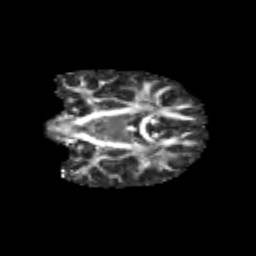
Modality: FA
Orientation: coronal
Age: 10
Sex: female
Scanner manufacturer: siemens
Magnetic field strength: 3 T
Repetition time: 3.8 s
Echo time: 0.07 s